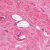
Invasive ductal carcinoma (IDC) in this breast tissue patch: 0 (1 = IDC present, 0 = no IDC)